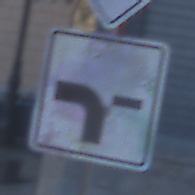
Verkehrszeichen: VerlaufVorfahrtsstrasse6
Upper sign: Vorfahrtsstrasse
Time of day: SunriseSunset
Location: Outdoor (Urban)
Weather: PartlyCloudy
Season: NotSpecified
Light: Natural